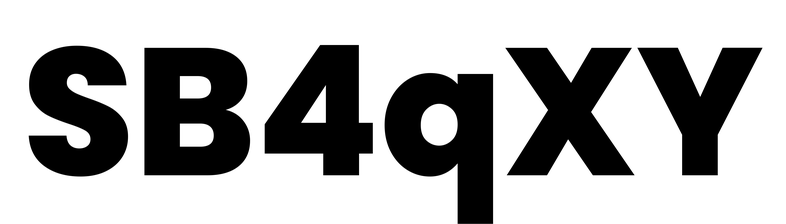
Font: Poppins-ExtraBold